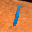
Label: 1